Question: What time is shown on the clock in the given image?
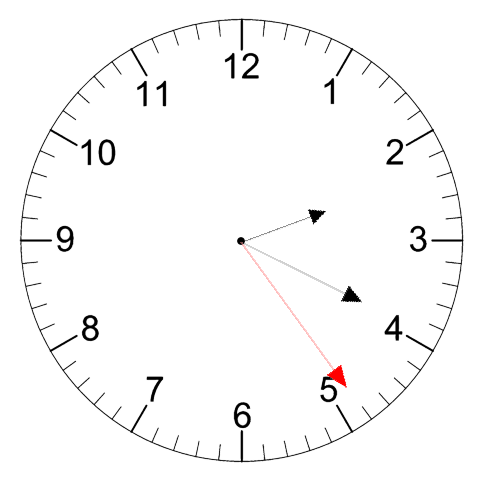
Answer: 02:19:24